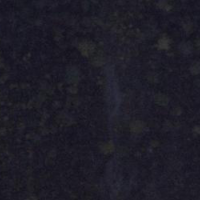
EUNIS habitat code: 32
Species observed at this site:
Dryas octopetala